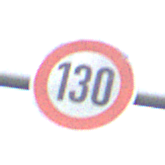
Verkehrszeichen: Geschwindigkeit130
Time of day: MorningAfternoon
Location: Outdoor (Suburban)
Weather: PartlyCloudy
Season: NotSpecified
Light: Natural